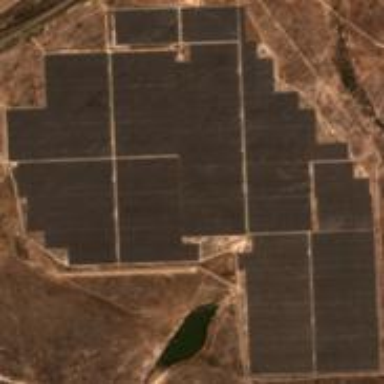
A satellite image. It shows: Solar power plant utilizing photovoltaic technology.